Here is a 2-D grayscale rendering of raw bearing vibration samples (signal-to-image). Classify the bearing condition as one of: normal, inner_race, outer_race, ball.
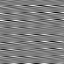
Answer: outer_race